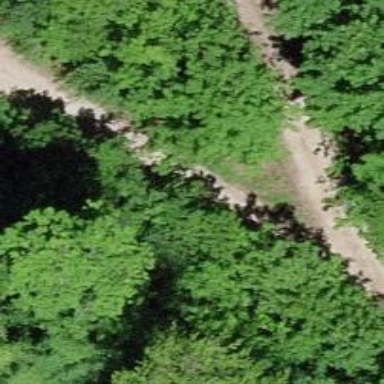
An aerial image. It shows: Gravel track with grade2 quality.